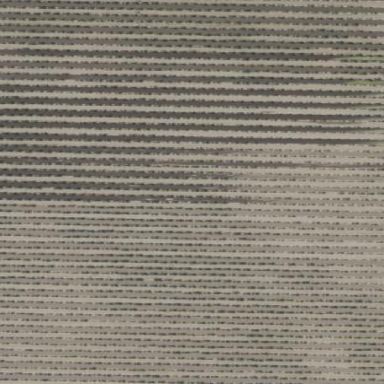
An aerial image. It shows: Orchard.